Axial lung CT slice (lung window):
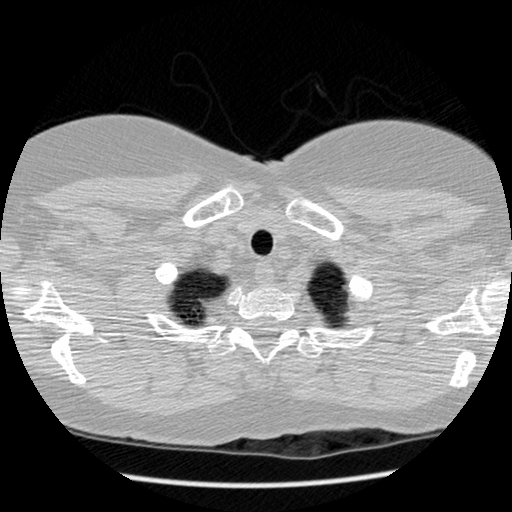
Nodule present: no